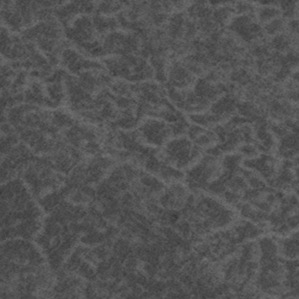
Label: frost